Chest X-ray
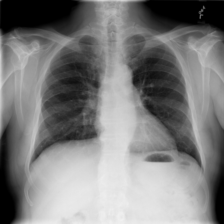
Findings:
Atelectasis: positive
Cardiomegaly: negative
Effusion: negative
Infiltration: negative
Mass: negative
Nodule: negative
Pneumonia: negative
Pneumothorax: negative
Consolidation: negative
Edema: negative
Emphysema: negative
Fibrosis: negative
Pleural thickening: positive
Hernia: negative